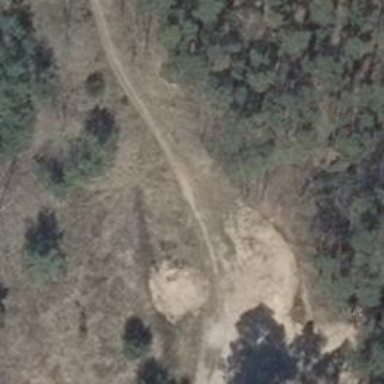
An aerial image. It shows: Gravel path.